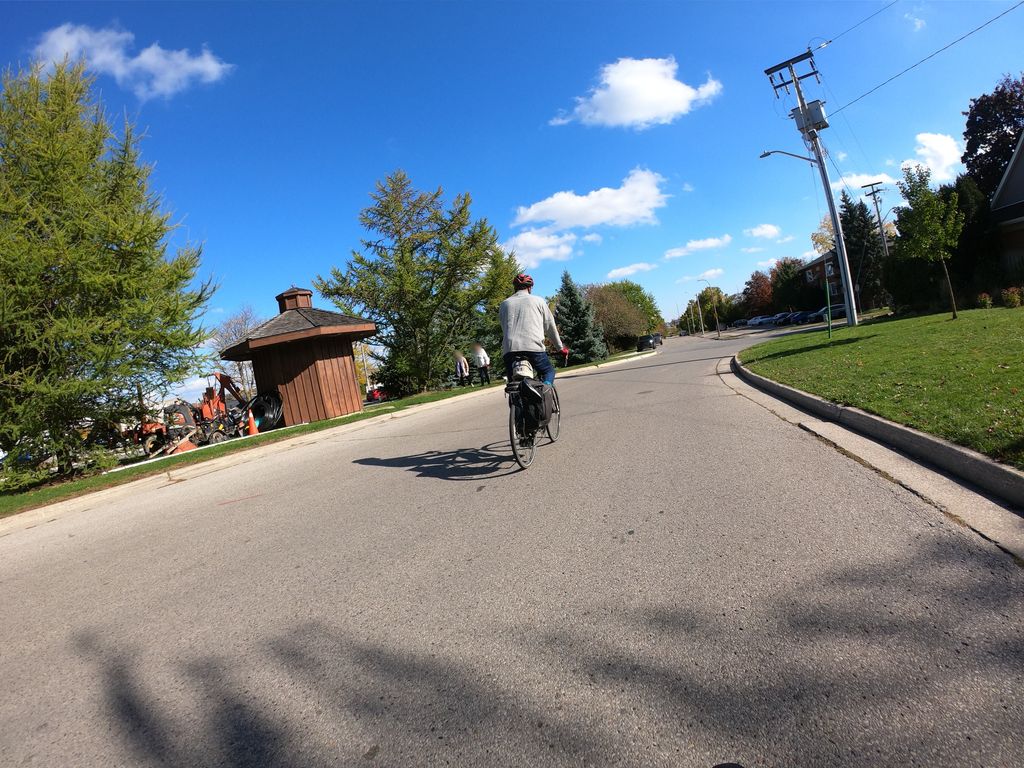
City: kitchener-waterloo